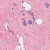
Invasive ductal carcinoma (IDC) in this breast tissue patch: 1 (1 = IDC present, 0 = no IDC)